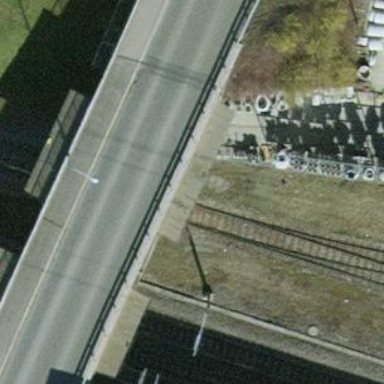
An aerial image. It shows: Single-track electrified railway with contact line. It is spur line for service.